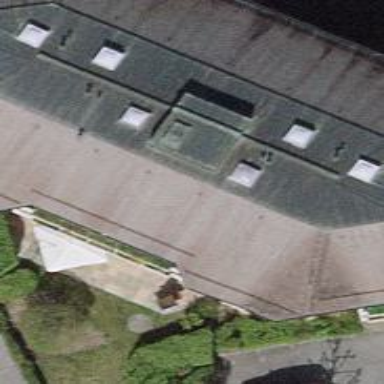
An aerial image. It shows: Apartment building with hipped roof.